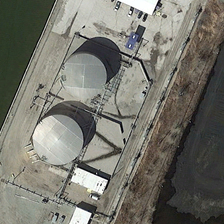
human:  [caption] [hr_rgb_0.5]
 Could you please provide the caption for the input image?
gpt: two large storage tanks are standing in the middle of this vacant land .

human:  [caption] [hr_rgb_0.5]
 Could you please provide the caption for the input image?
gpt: two white storage tanks are built on the concrete at the water’s edge .

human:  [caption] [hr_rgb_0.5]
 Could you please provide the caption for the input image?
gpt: two gray columnar tanks near a white rectangular is next to a river .

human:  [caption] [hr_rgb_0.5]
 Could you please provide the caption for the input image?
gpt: two white storage tanks are built on the concrete at the water’s edge .

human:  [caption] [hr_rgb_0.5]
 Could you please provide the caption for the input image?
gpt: two silver gray storage tanks are between two rivers .